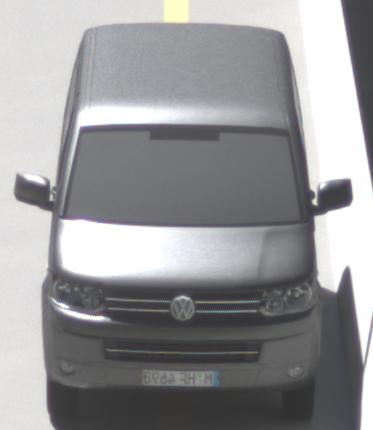
Make: VW Commercial Vehicles (Nutzfahrzeuge)
Model: T5 Multivan 2.0
Detailed model: T5 Multivan
Model produced from: 2009/09
Model produced until: 2013/06
Doors: 4
Color: gray
Road condition: wet road
Daytime: midday
Contrast: high contrast